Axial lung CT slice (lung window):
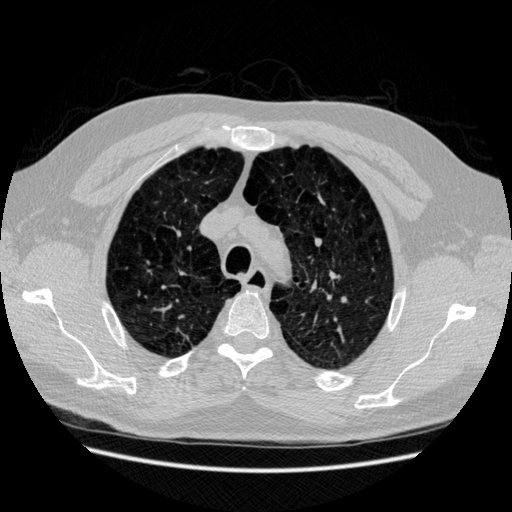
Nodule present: no